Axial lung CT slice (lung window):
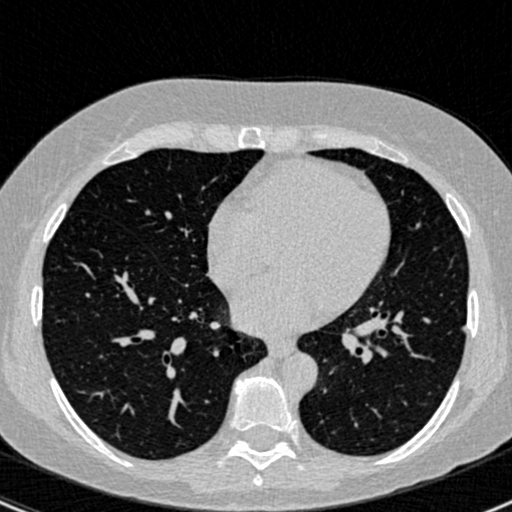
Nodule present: no